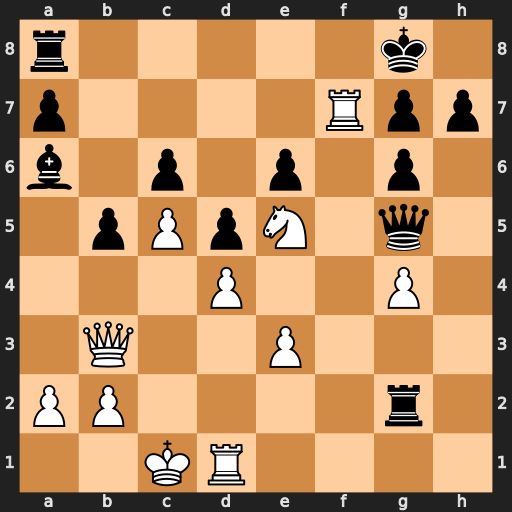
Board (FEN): r5k1/p4Rpp/b1p1p1p1/1pPpN1q1/3P2P1/1Q2P3/PP4r1/2KR4
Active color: w
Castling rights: -
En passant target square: -
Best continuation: Qa3 b4 Qxa6 Qxe3+ Kb1